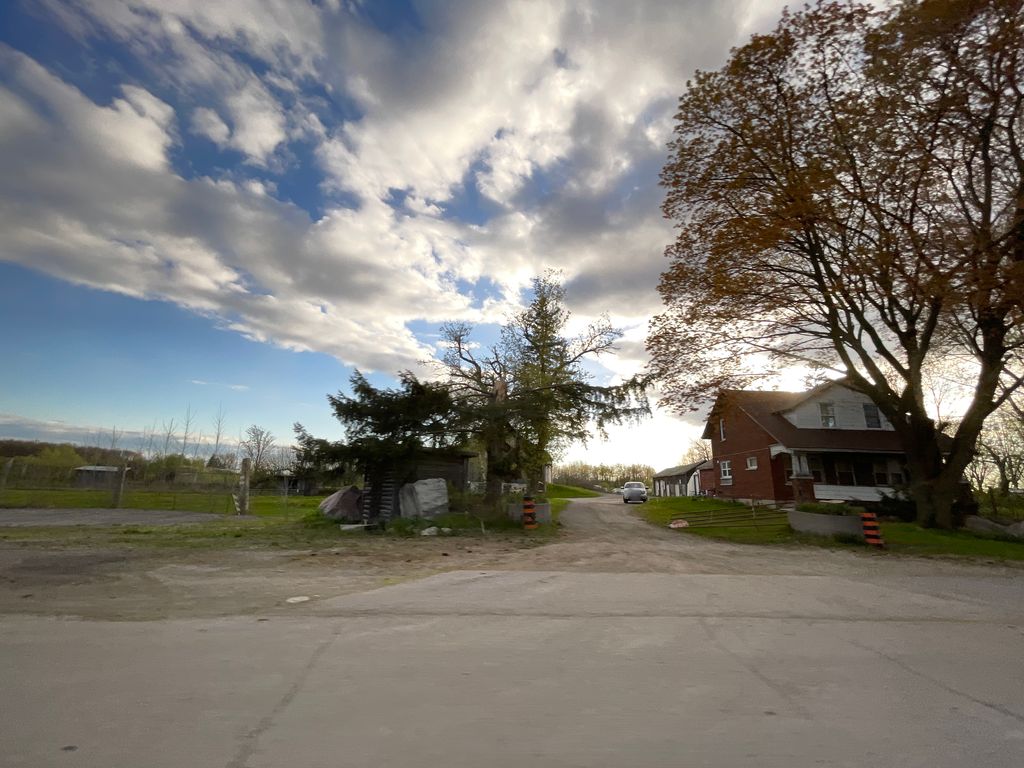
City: kitchener-waterloo